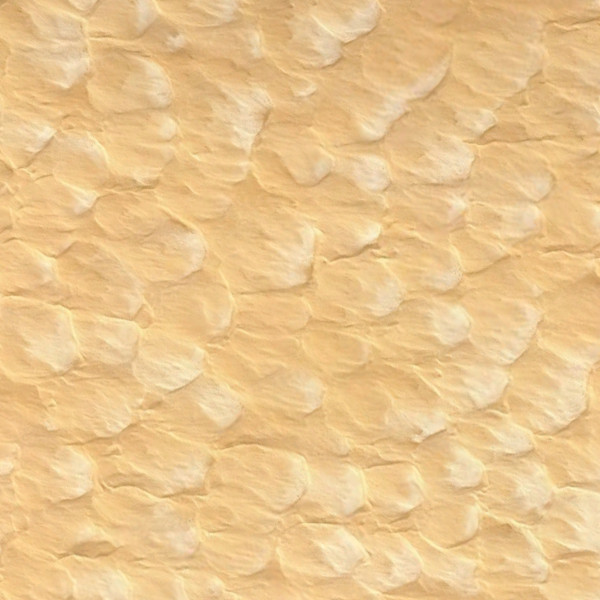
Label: Desert